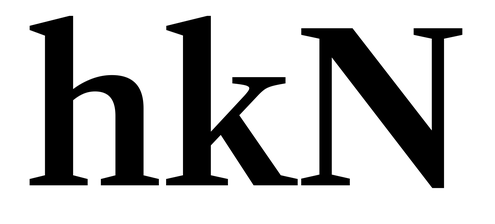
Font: LibreCaslonText_SemiBold